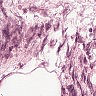
Metastatic tissue present: no